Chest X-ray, PA view. Patient: 54 years old, sex M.
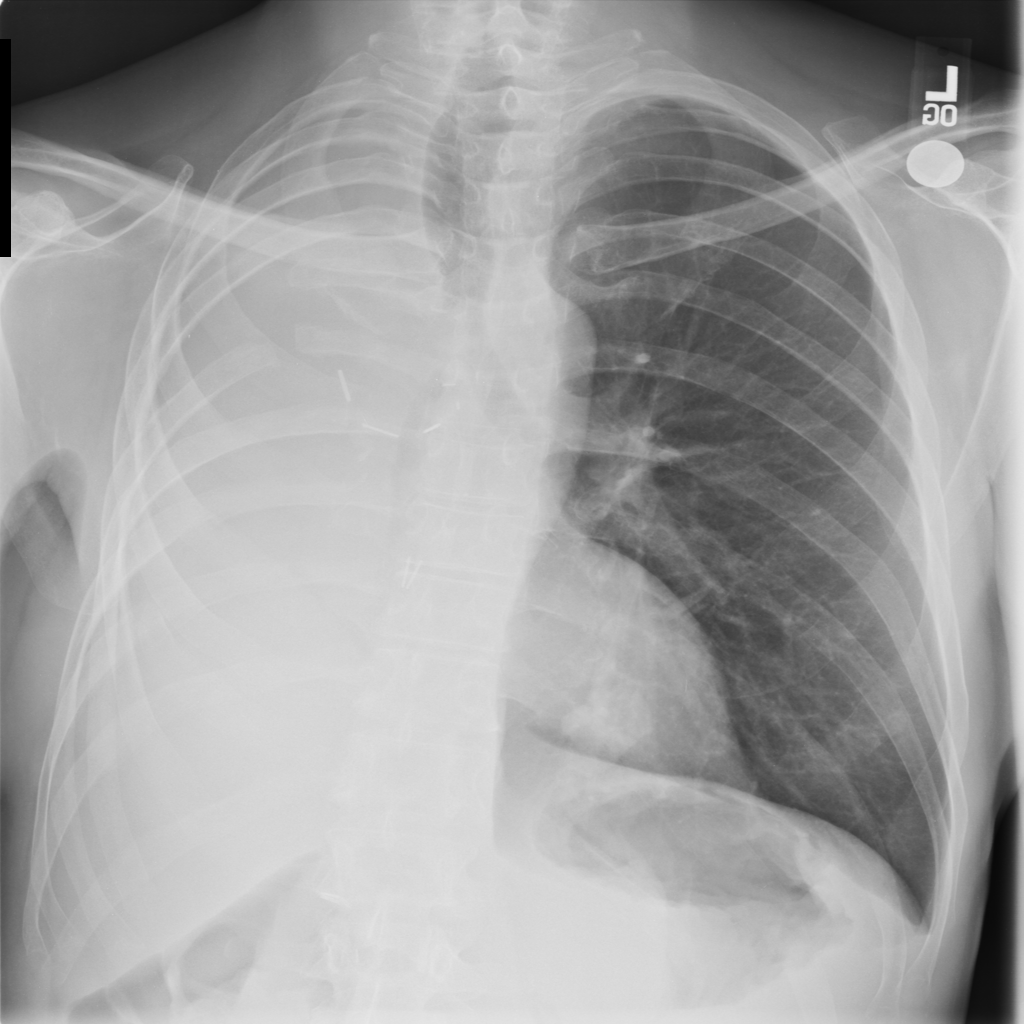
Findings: Nodule